Interaction volume radius: 5 \u00c5
Interaction volume height: 20 \u00c5
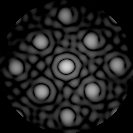
Disorder parameter: 0.1473